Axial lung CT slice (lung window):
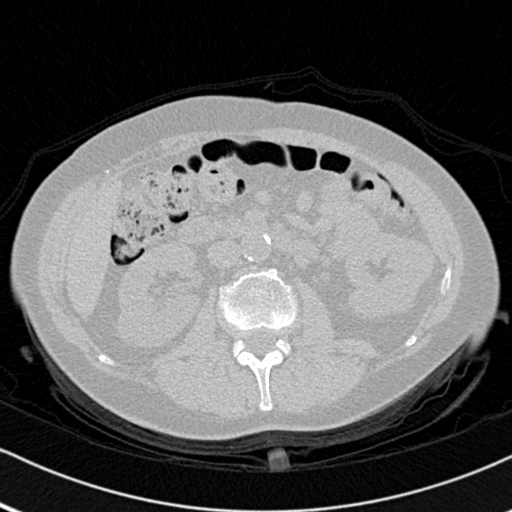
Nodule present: no